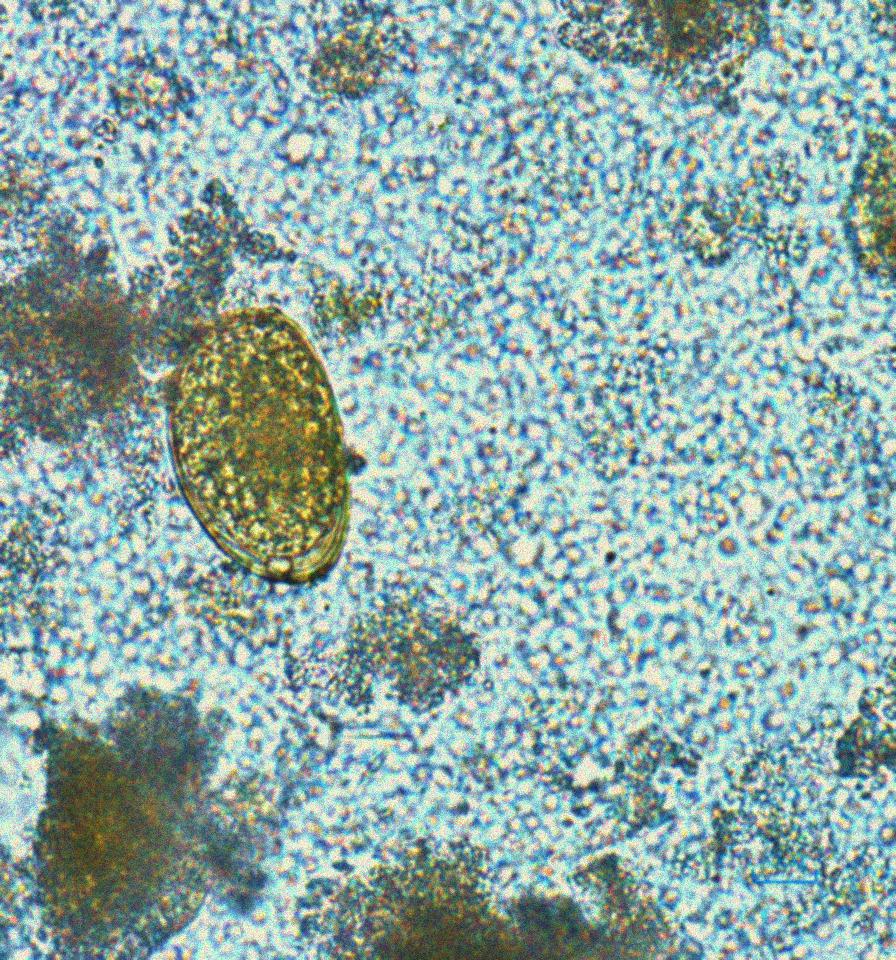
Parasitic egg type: Paragonimus spp